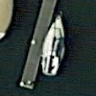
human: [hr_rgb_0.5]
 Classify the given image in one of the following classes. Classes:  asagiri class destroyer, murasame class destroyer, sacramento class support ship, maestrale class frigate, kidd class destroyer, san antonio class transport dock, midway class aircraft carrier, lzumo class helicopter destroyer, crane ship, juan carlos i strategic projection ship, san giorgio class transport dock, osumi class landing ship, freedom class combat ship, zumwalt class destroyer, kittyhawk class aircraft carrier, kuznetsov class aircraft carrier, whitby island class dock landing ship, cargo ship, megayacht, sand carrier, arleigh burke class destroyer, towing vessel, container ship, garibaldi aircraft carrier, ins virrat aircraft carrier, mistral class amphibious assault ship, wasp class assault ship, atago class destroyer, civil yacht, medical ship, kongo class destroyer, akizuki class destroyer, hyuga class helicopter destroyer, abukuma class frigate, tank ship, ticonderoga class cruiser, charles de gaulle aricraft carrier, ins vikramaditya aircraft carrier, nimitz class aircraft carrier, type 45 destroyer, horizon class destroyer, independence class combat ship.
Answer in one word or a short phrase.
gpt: Civil yacht